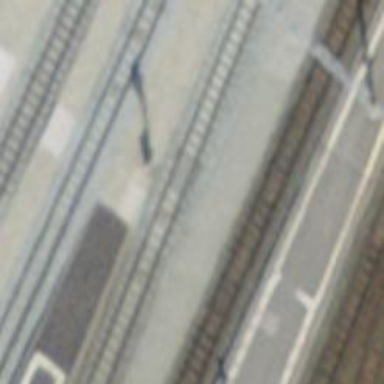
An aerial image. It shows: Railway signal.